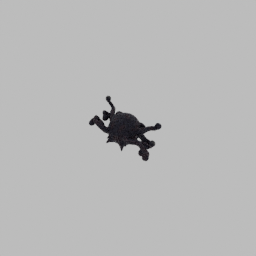
Label: animals